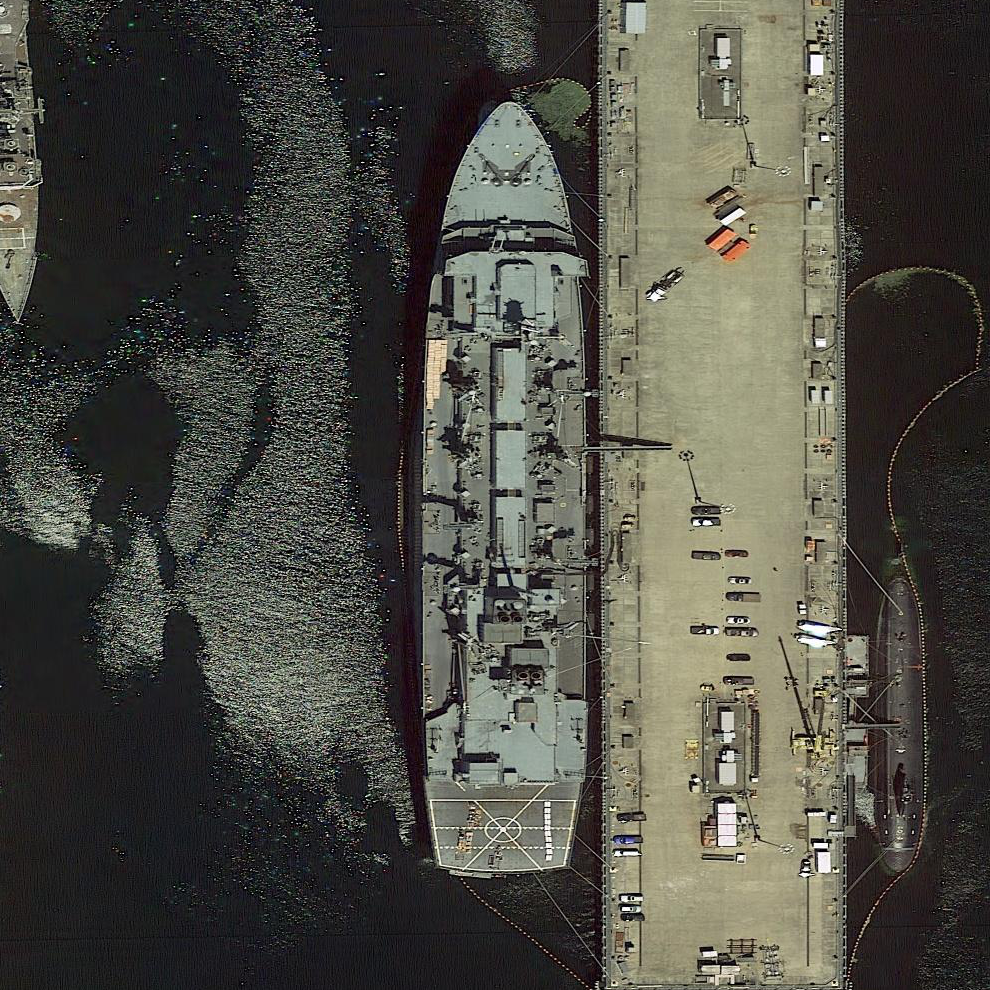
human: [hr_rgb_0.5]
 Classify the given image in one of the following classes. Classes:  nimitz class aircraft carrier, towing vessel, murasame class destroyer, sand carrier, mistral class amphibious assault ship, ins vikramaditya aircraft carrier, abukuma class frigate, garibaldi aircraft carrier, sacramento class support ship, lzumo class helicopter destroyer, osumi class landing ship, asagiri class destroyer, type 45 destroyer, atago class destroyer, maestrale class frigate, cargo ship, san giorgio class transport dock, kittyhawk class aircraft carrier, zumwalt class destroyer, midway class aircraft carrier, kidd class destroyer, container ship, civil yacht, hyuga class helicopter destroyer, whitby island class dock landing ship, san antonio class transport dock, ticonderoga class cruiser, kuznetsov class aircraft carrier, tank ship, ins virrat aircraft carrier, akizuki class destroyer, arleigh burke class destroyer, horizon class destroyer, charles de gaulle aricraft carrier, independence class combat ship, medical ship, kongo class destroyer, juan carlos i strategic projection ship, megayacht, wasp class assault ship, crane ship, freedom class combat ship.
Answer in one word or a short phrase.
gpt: Sacramento class support ship